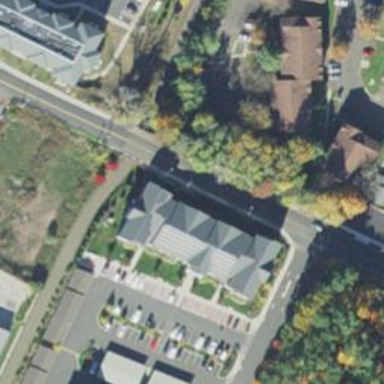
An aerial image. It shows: Footway tunnel passing through building.